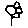
Label: flower